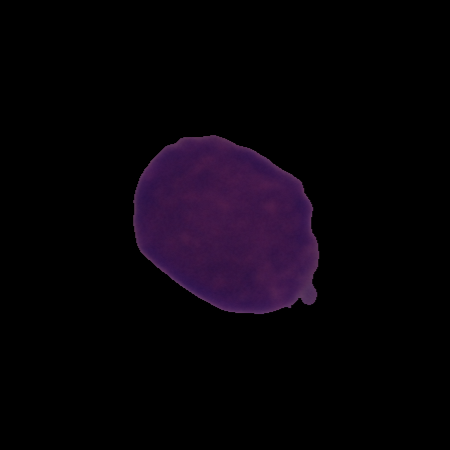
Label: cancer